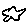
Label: star